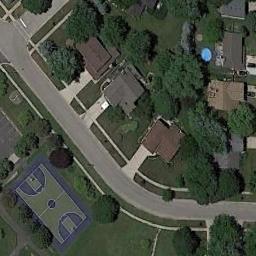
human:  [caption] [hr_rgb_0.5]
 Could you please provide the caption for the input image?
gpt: A basketball court and many houses are on both side of a road .

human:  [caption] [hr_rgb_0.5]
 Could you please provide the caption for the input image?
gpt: The basketball court on the lawn and the residential area are separated by a road,With some trees nearby .

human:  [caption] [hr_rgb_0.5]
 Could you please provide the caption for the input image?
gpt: There is a basketball court at the corner of the street .

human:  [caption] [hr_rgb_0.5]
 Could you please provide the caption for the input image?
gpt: A basketball court surrounded by some bushes and the residential area beside .

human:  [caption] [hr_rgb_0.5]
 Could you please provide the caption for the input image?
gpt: A road is next to the basketball court .